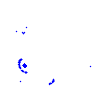
Particle: proton